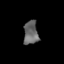
Tissue: lung
Cell type: T cells
Senescence score: 0.1116
Nuclear area (px): 338
Mean DAPI intensity: 102.899